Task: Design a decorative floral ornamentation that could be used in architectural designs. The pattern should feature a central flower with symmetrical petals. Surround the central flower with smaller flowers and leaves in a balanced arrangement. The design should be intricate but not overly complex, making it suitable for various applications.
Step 550:
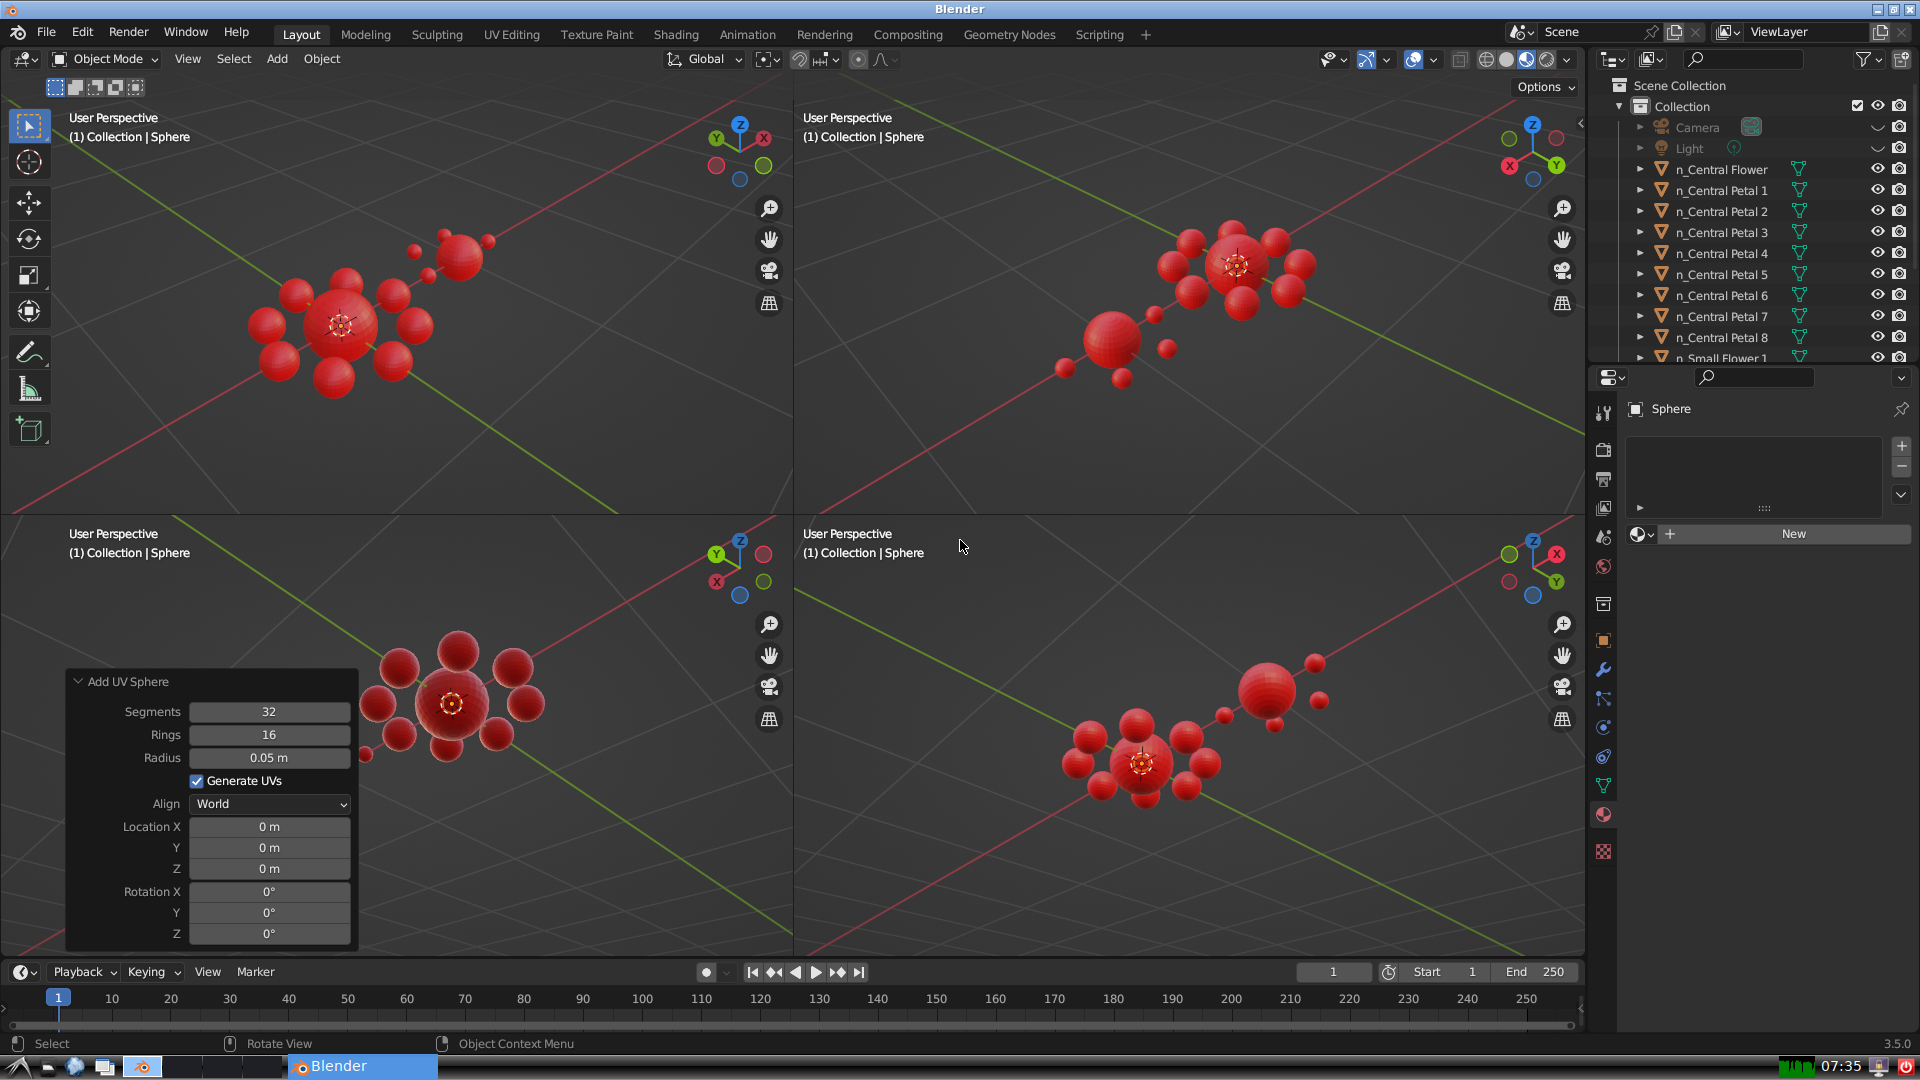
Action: {"key_press": ['Ctrl, Home']}